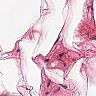
Metastatic tissue present: no